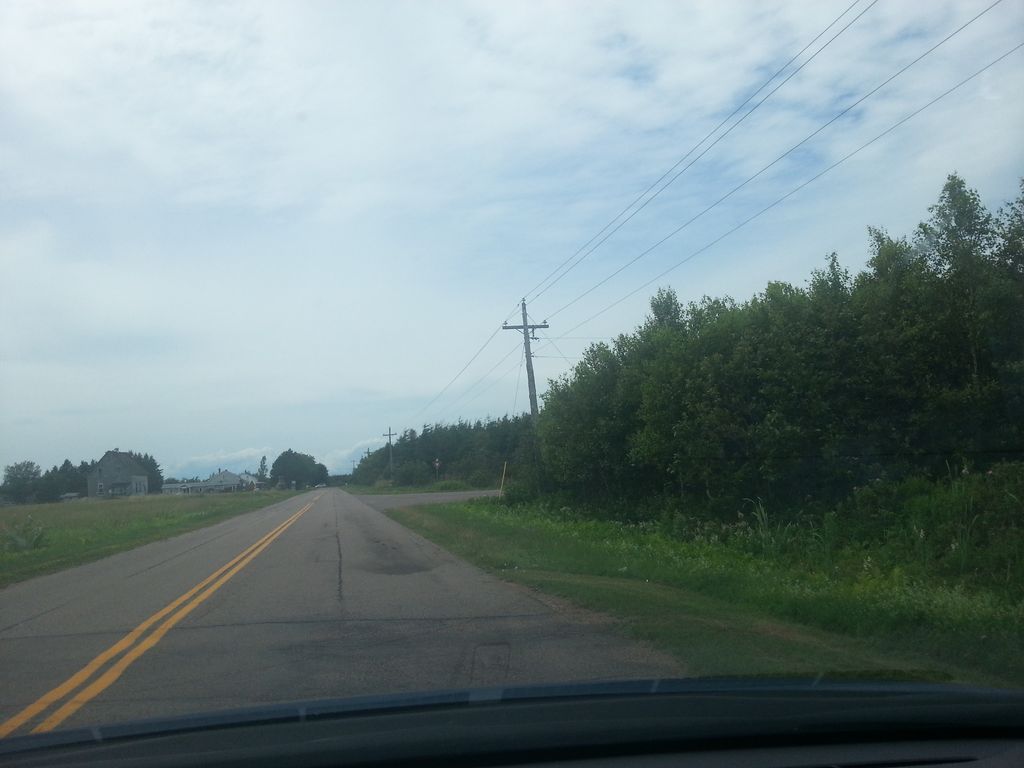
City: charlottetown